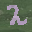
Label: 2